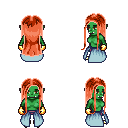
a pixel art fantasy rpg character, female body template, orc, green skin, overskirt, magenta pants, red extra-long hairstyle, gold gloves, gold boots, four views (front, back, left, right), 2x2 character sprite sheet, small pixel art, hard edges, no anti-aliasing